Question: The problem is that I can load YouTube site, and navigate trough videos,
but when I click to play a video nothing happens.
Video just get orange flash like it is selected,
but doesn't start loading or playing.
I am using Android 2.2.
the methods that I am using in web View are:

any help is highly appreciated,
Thanks
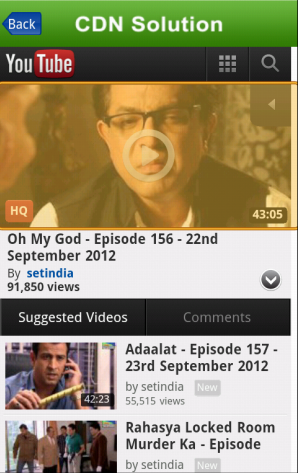
Answer: As I found that the YouTube is working in default browser used.. this work around.. to get it working..
'''
if (url.contains("youtube")) {
startActivity(new Intent(Intent.ACTION_VIEW, Uri.parse(url)));
} else {
webView.loadUrl(url);
}
'''